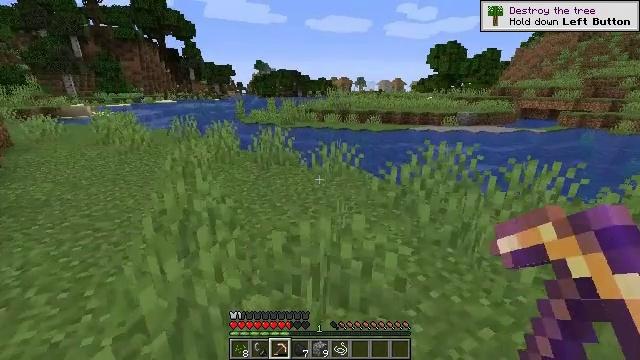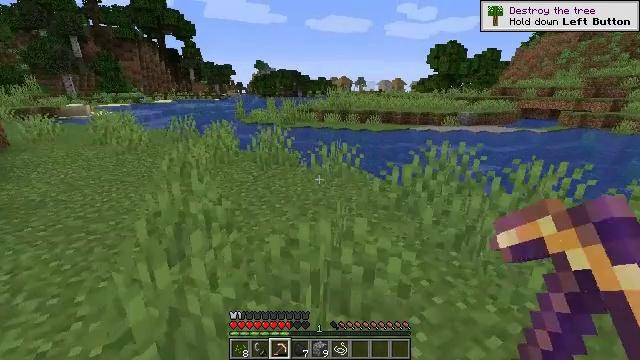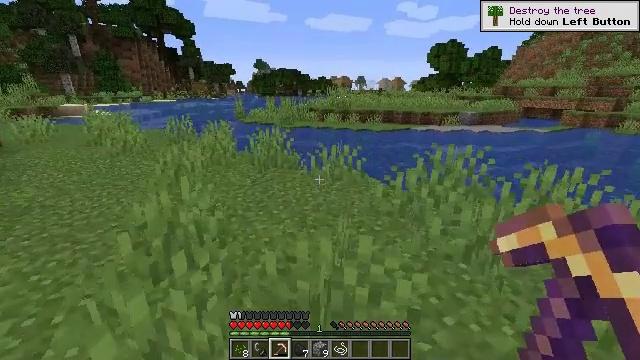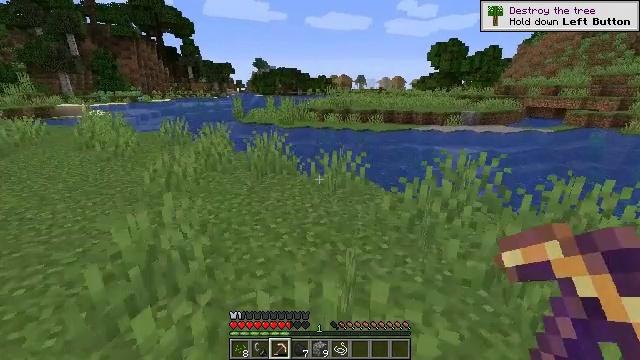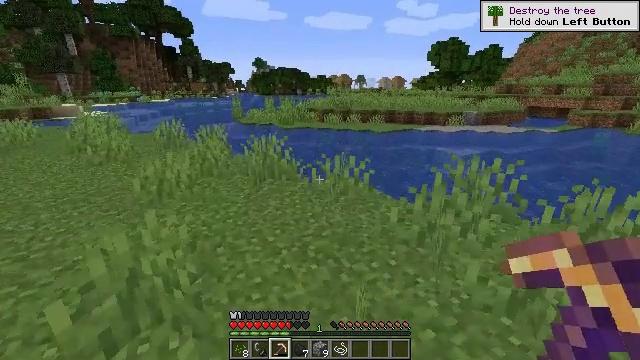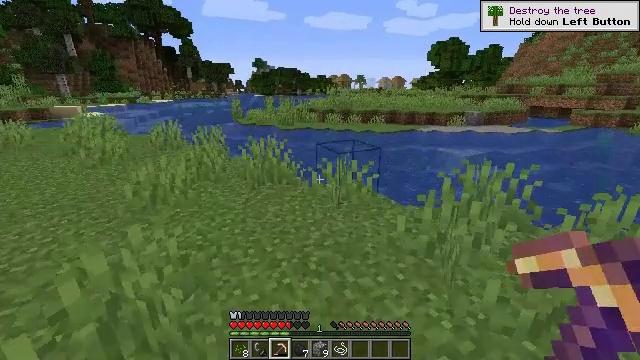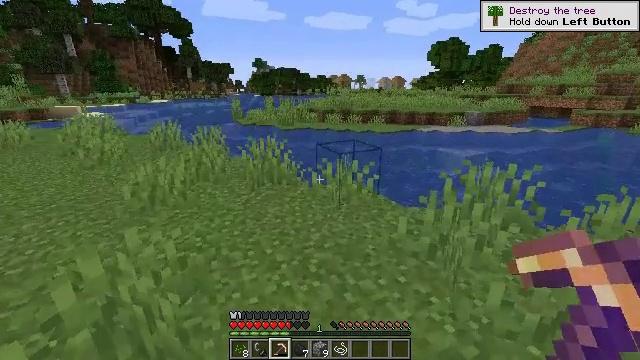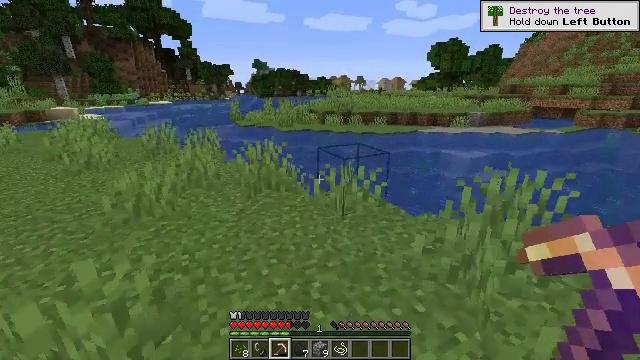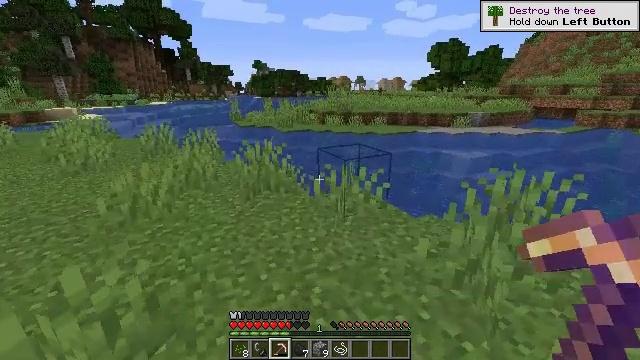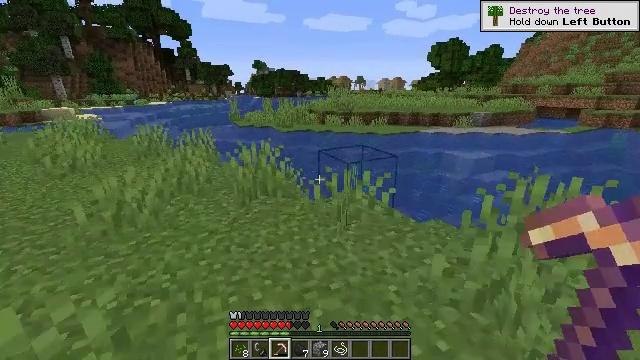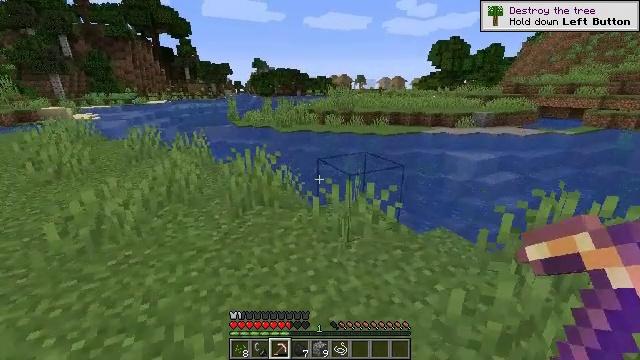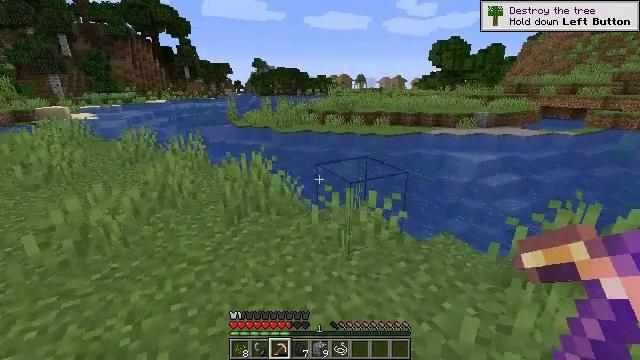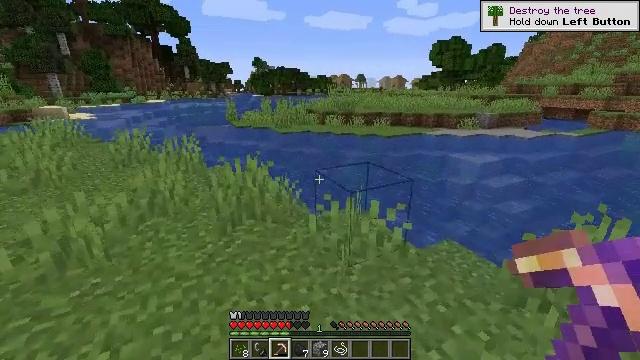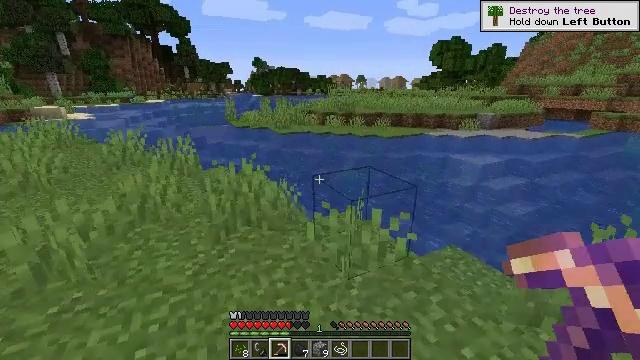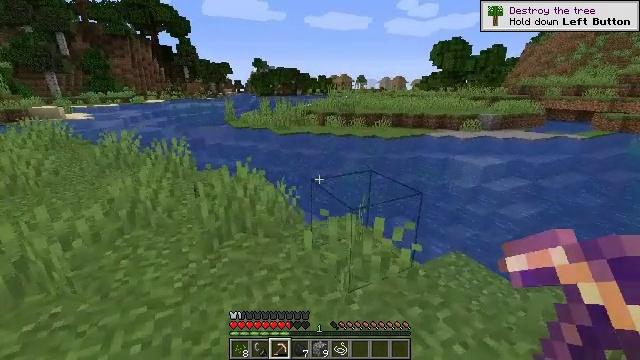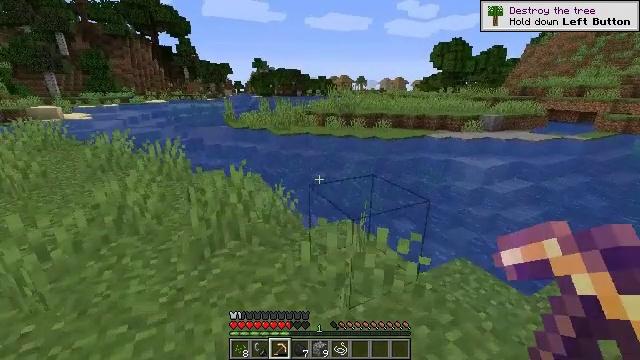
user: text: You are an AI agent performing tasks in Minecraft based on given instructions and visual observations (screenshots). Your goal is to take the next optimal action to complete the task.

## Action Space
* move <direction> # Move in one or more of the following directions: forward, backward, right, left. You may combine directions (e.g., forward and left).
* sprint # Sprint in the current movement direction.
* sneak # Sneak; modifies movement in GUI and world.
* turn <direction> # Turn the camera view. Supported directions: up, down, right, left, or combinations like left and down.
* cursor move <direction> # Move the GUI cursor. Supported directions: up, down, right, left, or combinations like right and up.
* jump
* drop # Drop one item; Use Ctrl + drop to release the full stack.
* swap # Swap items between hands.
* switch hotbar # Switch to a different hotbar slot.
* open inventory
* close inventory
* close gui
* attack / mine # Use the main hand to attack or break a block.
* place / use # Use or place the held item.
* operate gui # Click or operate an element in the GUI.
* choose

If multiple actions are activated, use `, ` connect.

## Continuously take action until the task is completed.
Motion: motion action
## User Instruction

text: Mine the grass in the plains.
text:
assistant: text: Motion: move forward
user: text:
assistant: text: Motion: move forward
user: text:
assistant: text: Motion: move forward
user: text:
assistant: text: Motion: move forward
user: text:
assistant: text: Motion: move forward
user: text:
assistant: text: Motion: move forward
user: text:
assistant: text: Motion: move forward
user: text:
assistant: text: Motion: move forward
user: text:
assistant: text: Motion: move forward
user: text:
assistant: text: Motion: move forward
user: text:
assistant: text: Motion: move forward
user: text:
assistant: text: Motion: move forward
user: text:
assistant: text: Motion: move forward
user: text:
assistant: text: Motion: move forward
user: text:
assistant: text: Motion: move forward
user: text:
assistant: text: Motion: move forward
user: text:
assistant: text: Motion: move forward
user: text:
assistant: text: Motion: move forward
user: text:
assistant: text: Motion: move forward
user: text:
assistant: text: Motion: move forward
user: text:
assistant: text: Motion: move forward
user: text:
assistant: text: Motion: move forward
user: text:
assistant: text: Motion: move forward
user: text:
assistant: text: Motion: move forward
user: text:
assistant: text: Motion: move forward
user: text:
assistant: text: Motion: move forward
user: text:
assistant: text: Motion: move forward
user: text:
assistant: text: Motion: move forward
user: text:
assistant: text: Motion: move forward
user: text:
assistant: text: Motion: move forward